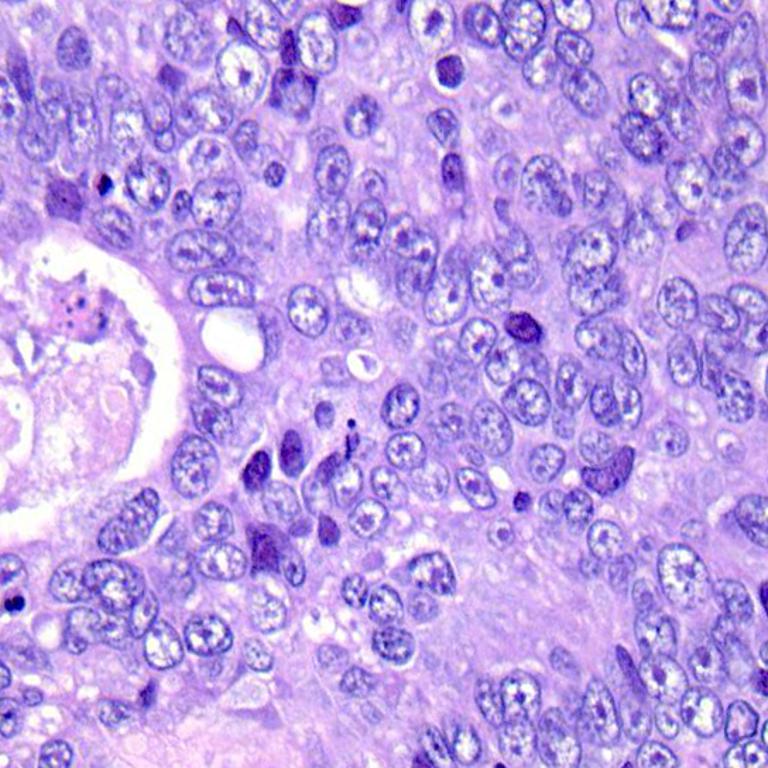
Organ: colon
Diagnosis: adenocarcinomas